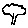
Label: tree